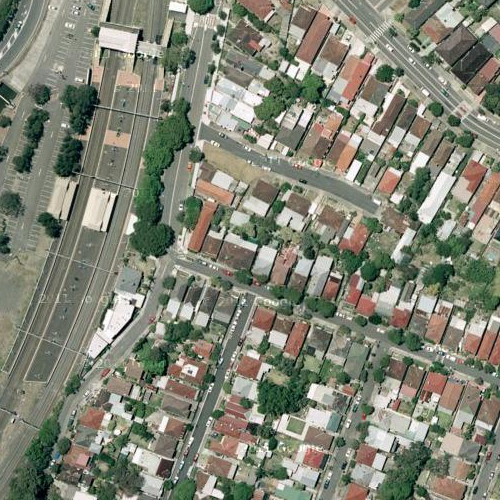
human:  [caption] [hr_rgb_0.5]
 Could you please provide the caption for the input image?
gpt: A residential area with houses arranged in lines while many plants on the roadside .

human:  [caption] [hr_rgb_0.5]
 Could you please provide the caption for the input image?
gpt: A residential area with houses arranged in lines and separated by some roads .

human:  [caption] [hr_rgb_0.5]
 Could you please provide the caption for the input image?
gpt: Lots of houses with red and orange roofs arranged in lines .

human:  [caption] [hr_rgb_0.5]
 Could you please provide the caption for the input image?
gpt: A town with many houses arranged in lines and some roads go through this area .

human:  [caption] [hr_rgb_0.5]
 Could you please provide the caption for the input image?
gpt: This is a residential area with houses arranged in lines and some roads go through .